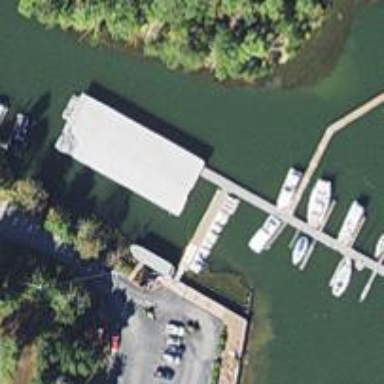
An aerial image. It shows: Dock by the waterway.